Question: Is there XAML solution for this sample? I'm interested in part where fullname and little dot are shown. Particularly, I can't make little dot to be right after fullname if fullname has enough space (first item).
Now, I have this, but it's not appropriate because the dot is always on the right:
'''
<Grid Grid.Row="0" Grid.Column="1">
<Grid.ColumnDefinitions>
<ColumnDefinition Width="*"/>
<ColumnDefinition Width="Auto"/>
</Grid.ColumnDefinitions>
<TextBlock Text="{Binding Path=Title}" VerticalAlignment="Stretch" HorizontalAlignment="Stretch"
Margin="0,-16,0,0"
Style="{StaticResource PhoneTextExtraLargeStyle}" />
<TextBlock Grid.Column="1" HorizontalAlignment="Right"
Text="{Binding Path=IsOnline, Converter={StaticResource StatusFormatter}}" Opacity="0.6"
Style="{StaticResource PhoneTextLargeStyle}"/>
</Grid>
'''

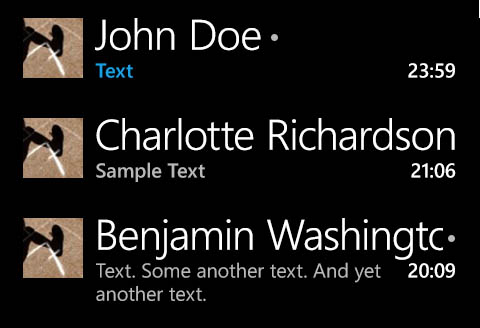
Answer: Solved this question by writing Custom Panel:
'''
public class MyStackPanel : Panel
{
protected override Size MeasureOverride(Size availableSize)
{
Size newSize = new Size();
UIElement firstChild = Children[0];
UIElement secondChild = Children[1];
secondChild.Measure(availableSize);
firstChild.Measure(new Size(availableSize.Width - secondChild.DesiredSize.Width, availableSize.Height));
newSize.Width = firstChild.DesiredSize.Width + secondChild.DesiredSize.Width;
newSize.Height = firstChild.DesiredSize.Height;
return newSize;
}
protected override Size ArrangeOverride(Size finalSize)
{
UIElement firstChild = Children[0];
UIElement secondChild = Children[1];
firstChild.Arrange(new Rect(0, 0, firstChild.DesiredSize.Width, firstChild.DesiredSize.Height));
secondChild.Arrange(new Rect(firstChild.DesiredSize.Width, 0, secondChild.DesiredSize.Width,
firstChild.DesiredSize.Height));
return base.ArrangeOverride(finalSize);
}
}
'''
And XAML:
'''
<local:MyStackPanel Grid.Column="1">
<TextBlock Text="{Binding Path=Title}"
Style="{StaticResource PhoneTextExtraLargeStyle}" />
<TextBlock Text="{Binding Path=IsOnline, Converter={StaticResource StatusFormatter}}"
Opacity="0.6"
Style="{StaticResource PhoneTextLargeStyle}"/>
</local:MyStackPanel>
'''